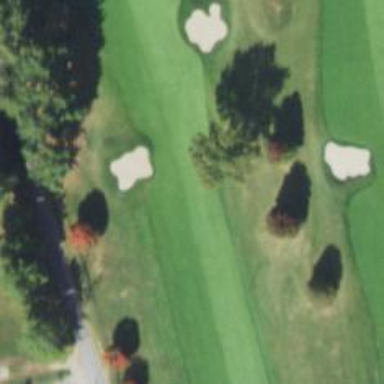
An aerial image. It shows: View of golf hole.